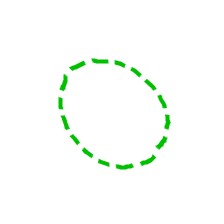
Shape: circle